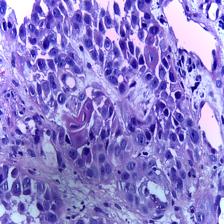
Diagnosis: OSCC